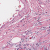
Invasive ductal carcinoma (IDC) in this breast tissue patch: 1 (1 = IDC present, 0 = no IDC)